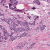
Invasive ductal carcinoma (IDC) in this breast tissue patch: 1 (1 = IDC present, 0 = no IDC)